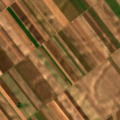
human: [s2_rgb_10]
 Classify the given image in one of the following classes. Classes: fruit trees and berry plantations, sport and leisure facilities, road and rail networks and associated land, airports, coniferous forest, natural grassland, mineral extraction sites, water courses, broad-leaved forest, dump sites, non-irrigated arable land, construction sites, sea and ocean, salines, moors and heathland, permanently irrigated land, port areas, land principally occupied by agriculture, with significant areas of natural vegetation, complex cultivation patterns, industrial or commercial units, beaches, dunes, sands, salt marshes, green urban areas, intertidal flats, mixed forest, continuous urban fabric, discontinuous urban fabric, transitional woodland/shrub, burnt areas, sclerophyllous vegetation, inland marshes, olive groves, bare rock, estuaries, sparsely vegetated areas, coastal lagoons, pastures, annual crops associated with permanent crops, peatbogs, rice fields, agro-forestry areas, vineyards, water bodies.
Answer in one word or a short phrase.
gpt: non-irrigated arable land